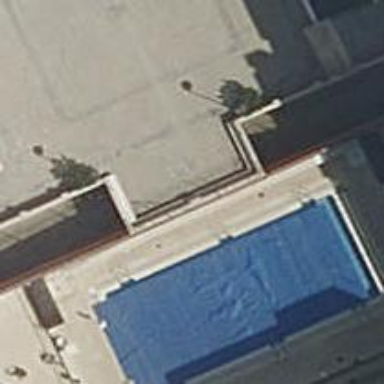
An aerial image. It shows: Swimming pool located in leisure land.